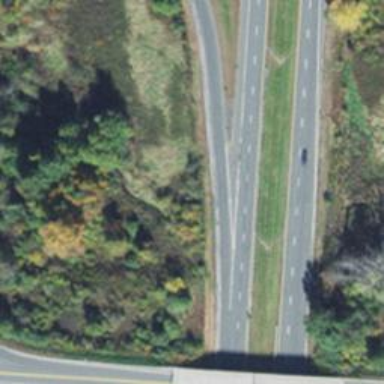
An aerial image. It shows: Primary highway that functions as expressway.